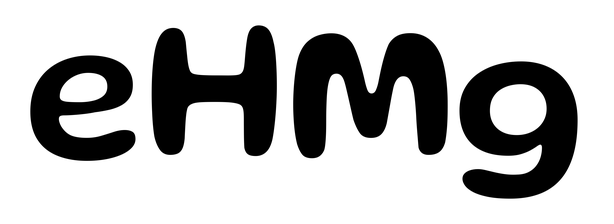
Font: Gluten_Medium